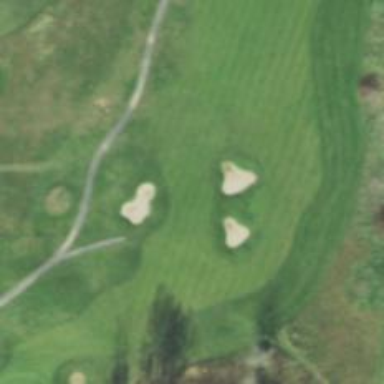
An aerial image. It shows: View of golf hole.